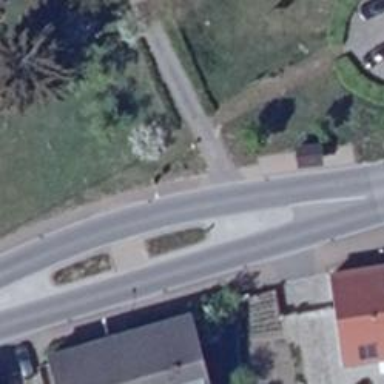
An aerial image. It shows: Traffic calming island.